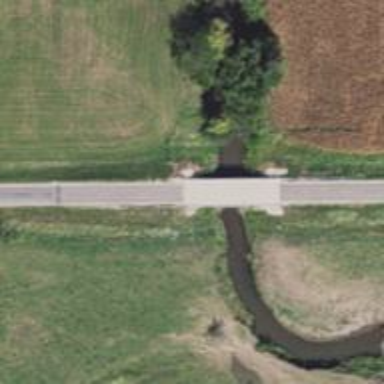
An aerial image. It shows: Tertiary road with bridge.